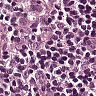
Metastatic tissue present: yes